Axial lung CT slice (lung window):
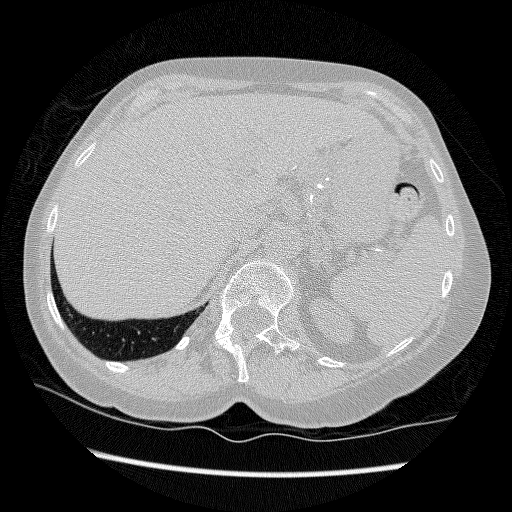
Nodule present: no